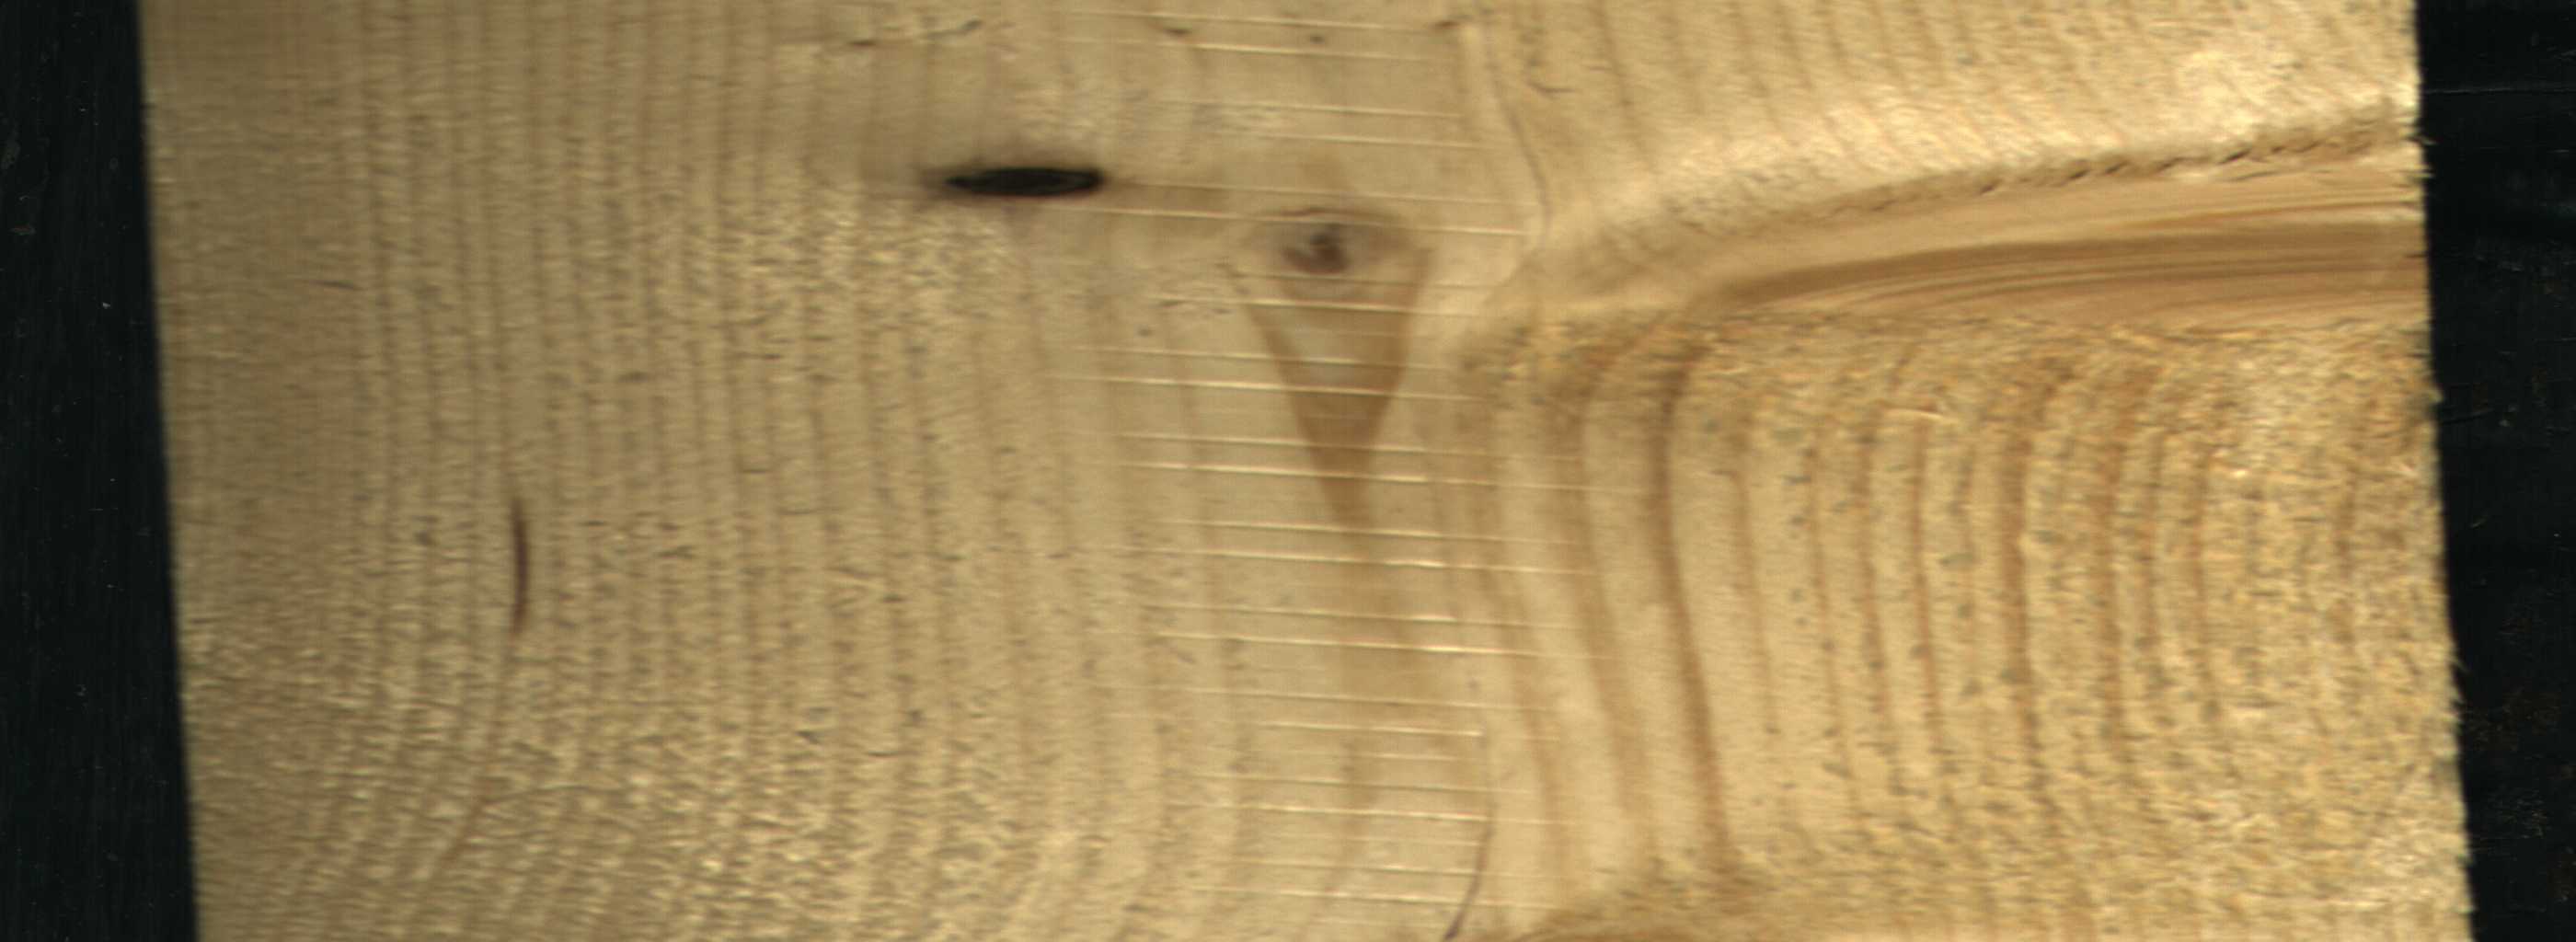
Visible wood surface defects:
resin
Dead_Knot
Live_Knot
Live_Knot